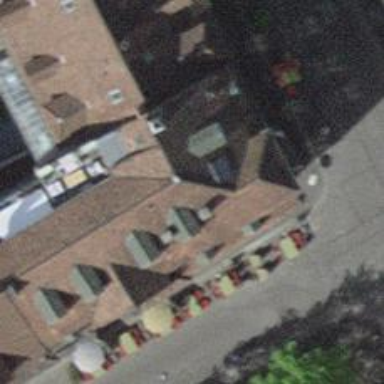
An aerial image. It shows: Restaurant.